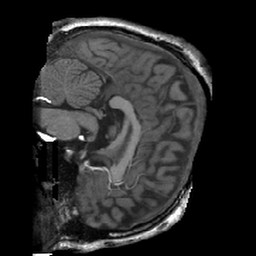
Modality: T1w
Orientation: sagittal
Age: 26
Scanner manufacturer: siemens
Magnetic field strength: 3 T
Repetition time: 2.4 s
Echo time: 0.00224 s